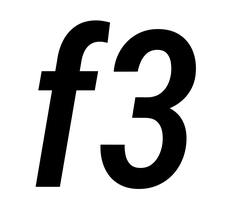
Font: Roboto-Italic_Condensed_Medium_Italic